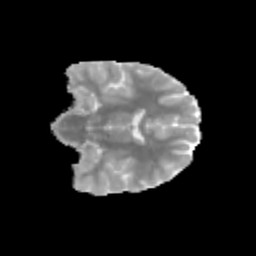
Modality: MD
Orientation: coronal
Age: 10
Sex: female
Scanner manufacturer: siemens
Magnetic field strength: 3 T
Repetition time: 3.8 s
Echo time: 0.07 s